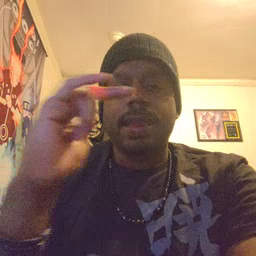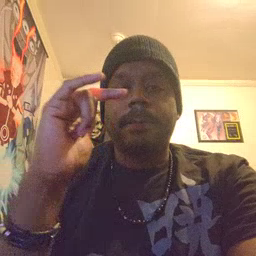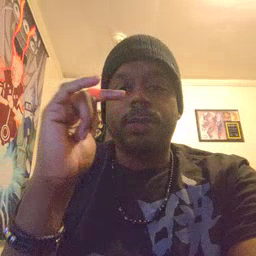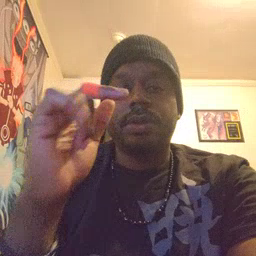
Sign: airplane